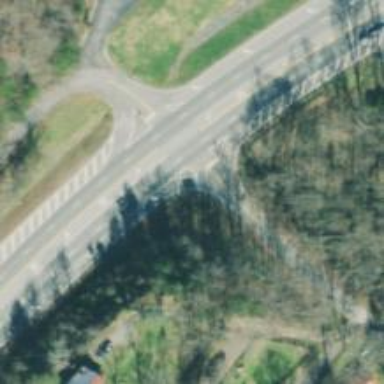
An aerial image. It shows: Trunk link road with asphalt surface.